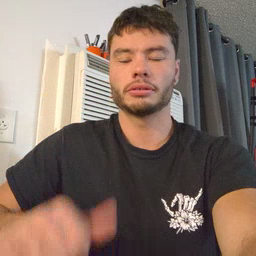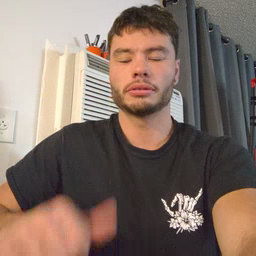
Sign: bye